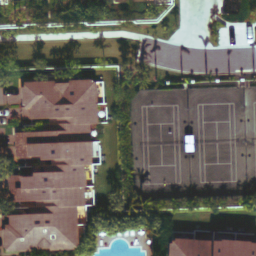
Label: tenniscourt